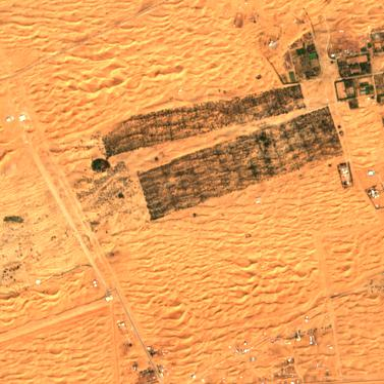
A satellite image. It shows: Fence in the desert.